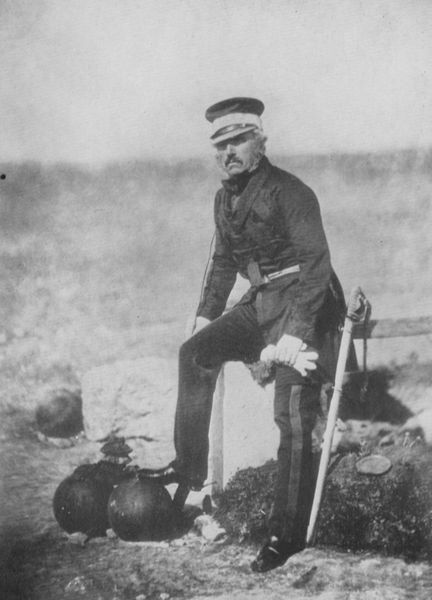
Titel: Generalleutnant Sir Henry William Barnard
Künstler: Roger Fenton
Standort: USA
Institution: Sammlung Gernsheim
Schlagwörter: dunkel, himmel, mann, schatten, weiß, landschaft, sitzen, grau, handschuh, handschuhe, hell, hintergrund, hut, licht, nase, ohr, schwarz, blick, gras, gürtel, schirm, wiese, zaun, anzug, bart, hose, jacke, mütze, schnurrbart, sockel, stein, bildnis, herr, portrait, porträt, erde, feld, gräser, horizont, hügel, gatter, boden, pose, sitzend, frontal, düster, schuhe, russland, fels, bank, krieg, schnäuzer, glanz, grimmig, halstuch, sitzt, streifen, revers, schnauzer, foto, fotografie, photographie, fuss, schwarz-weiß, schwert, säbel, uniform, soldat, waffe, kugel, kugeln, degen, offizier, posieren, schuh, photo, tressen, verschwommen, leder, schurbart, general, blinken, kanonen, medaille, lackschuhe, block, geputzt, posierend, aufnahme, munition, unschärfe, bajonett, milität, kogeln, ausgezogen, kanonenkugel, kanonenkugeln, litze, kriegsfotografie, leutnant, mützenband, gürtel#, müt, zemütze, säbelo